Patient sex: F
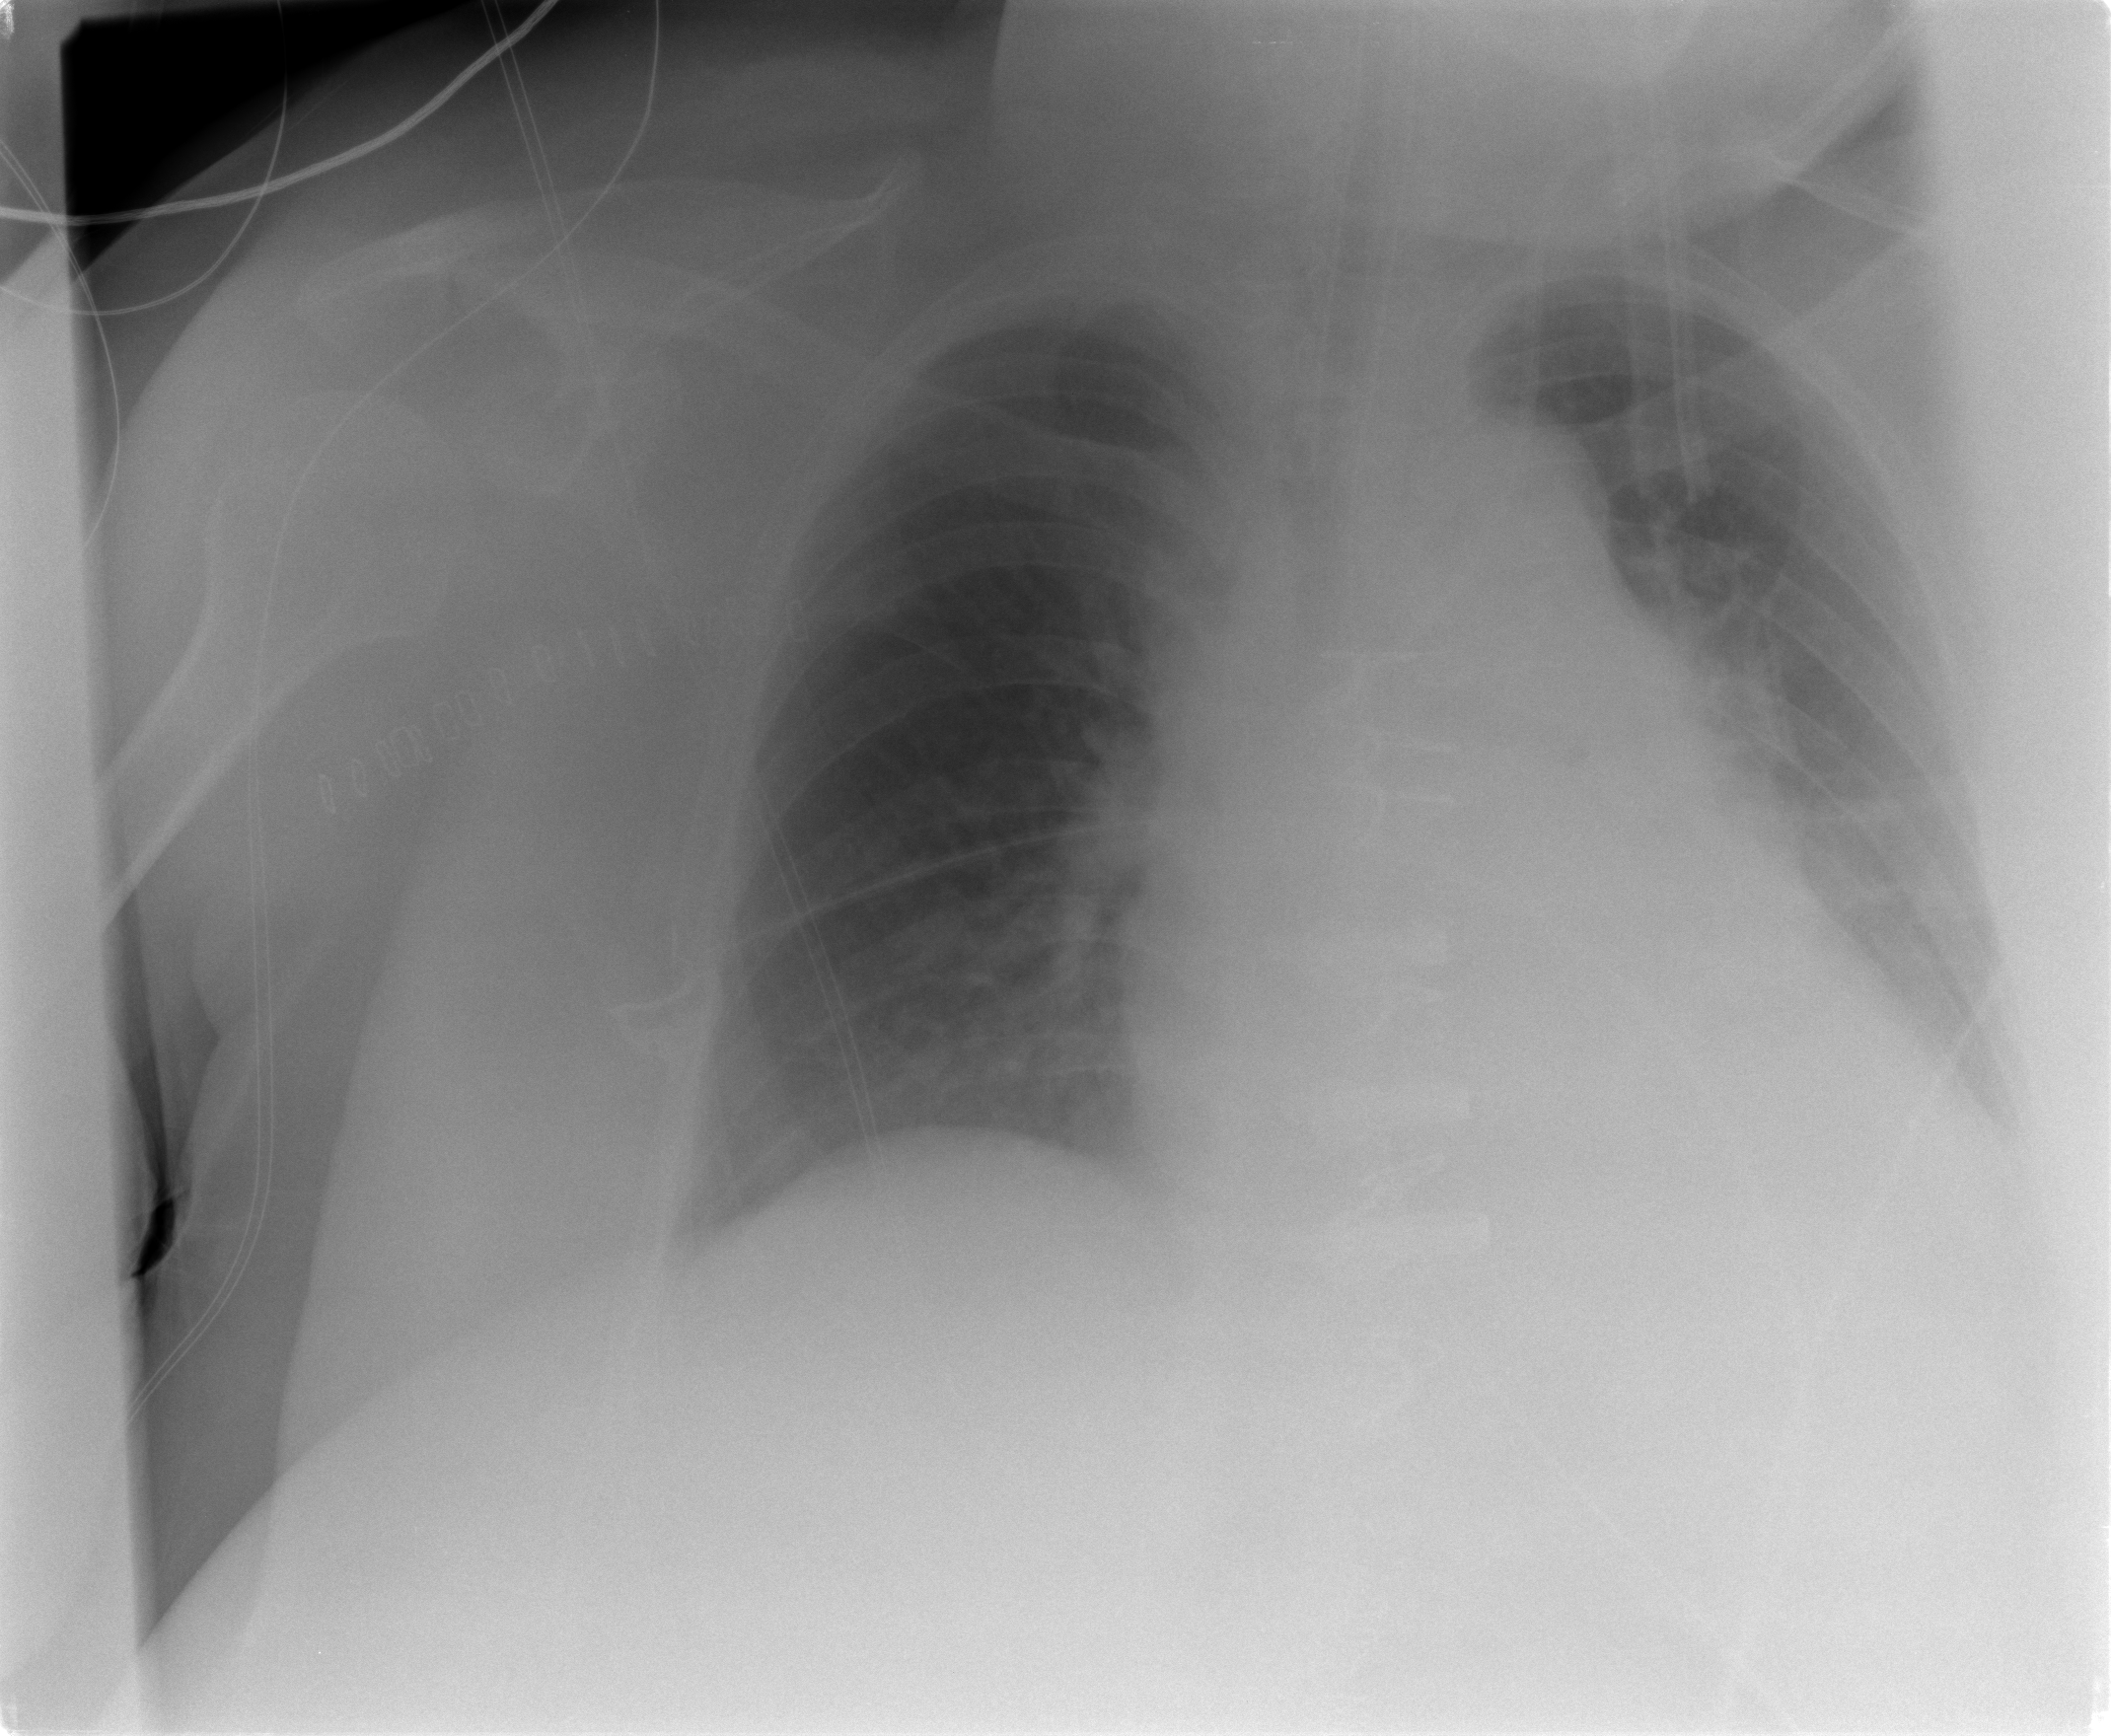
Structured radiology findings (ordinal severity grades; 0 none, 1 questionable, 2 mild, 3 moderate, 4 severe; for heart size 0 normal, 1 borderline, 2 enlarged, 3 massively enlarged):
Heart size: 2
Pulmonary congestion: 0
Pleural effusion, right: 0
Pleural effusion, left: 1
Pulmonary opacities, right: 0
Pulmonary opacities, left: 0
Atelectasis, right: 0
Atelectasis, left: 0